Interaction volume radius: 5 \u00c5
Interaction volume height: 10 \u00c5
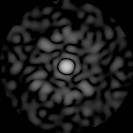
Disorder parameter: 0.7797